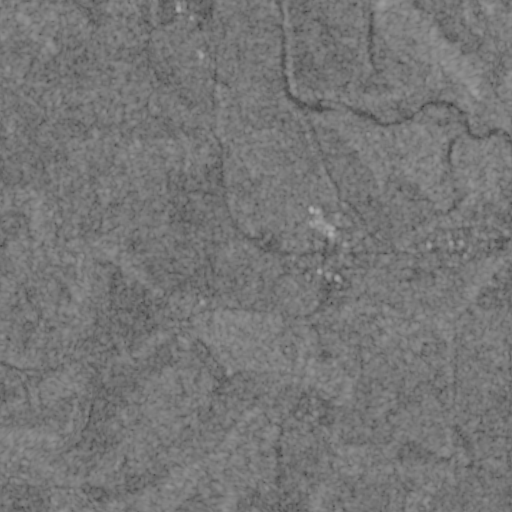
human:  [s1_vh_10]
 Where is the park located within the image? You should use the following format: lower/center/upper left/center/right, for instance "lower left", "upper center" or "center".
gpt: The park is located in the center right of the image.
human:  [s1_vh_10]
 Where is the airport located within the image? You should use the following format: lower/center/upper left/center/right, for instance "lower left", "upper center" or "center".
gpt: There is no airport in the image.

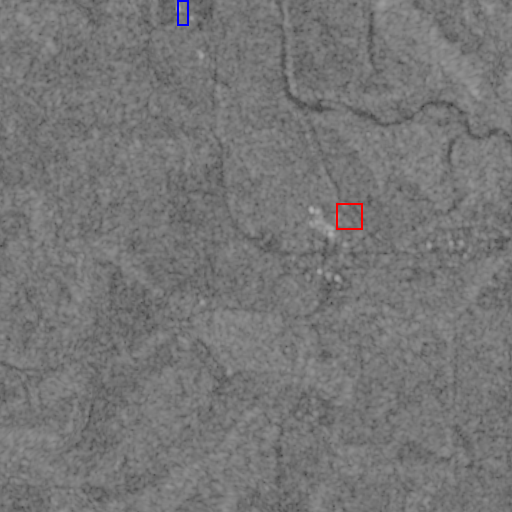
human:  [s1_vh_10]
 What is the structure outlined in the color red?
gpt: The structure outlined in red is a park.
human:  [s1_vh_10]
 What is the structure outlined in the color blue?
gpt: The structure outlined in blue is a building.
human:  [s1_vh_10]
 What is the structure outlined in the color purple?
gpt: There is no purple outline.